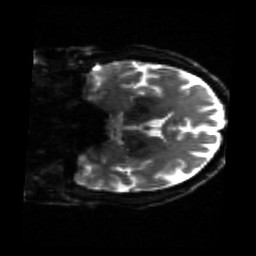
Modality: sbref
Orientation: coronal
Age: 54
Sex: male
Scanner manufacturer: siemens
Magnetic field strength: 3 T
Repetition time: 4.71 s
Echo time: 0.0906 s